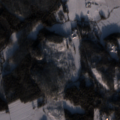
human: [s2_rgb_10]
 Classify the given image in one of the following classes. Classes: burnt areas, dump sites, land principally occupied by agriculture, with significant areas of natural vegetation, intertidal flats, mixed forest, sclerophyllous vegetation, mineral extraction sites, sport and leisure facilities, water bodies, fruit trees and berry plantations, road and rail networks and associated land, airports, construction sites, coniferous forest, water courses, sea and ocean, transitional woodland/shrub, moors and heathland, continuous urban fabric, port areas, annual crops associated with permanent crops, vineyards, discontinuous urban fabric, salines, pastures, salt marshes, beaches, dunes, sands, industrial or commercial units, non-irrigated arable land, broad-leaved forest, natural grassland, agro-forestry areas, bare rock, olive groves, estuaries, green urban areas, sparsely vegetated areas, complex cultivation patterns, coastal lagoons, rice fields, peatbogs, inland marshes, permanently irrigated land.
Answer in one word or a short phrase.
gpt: land principally occupied by agriculture, with significant areas of natural vegetation, coniferous forest, mixed forest